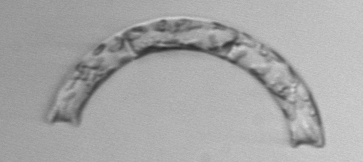
Label: Eucampia